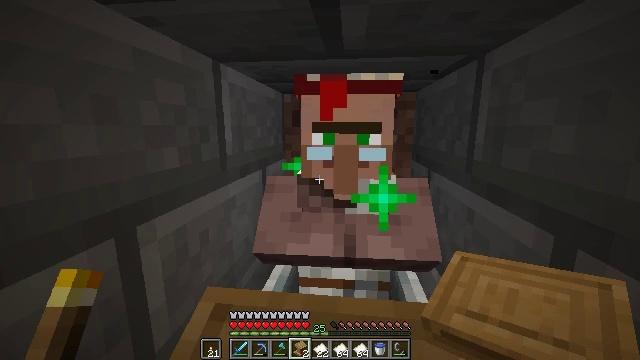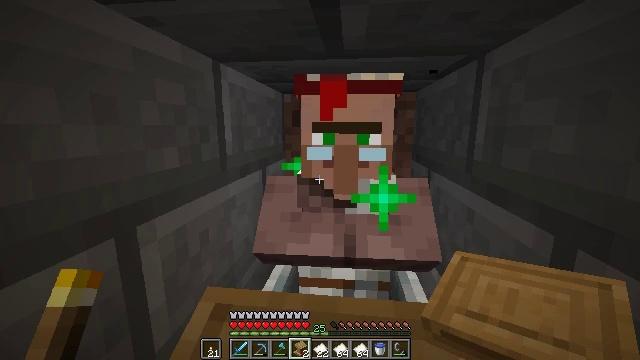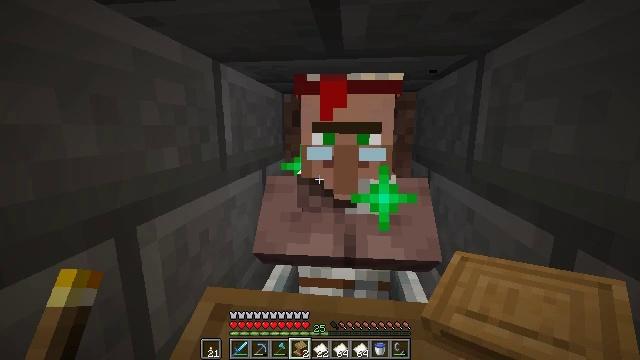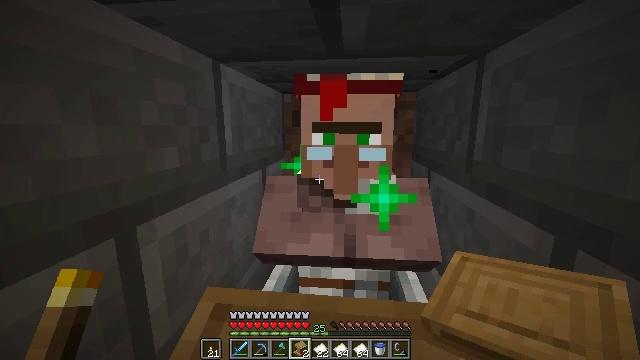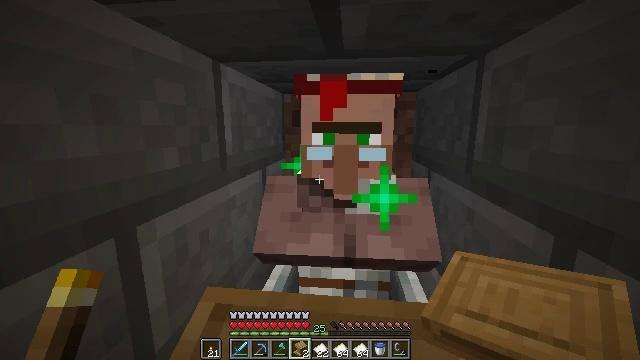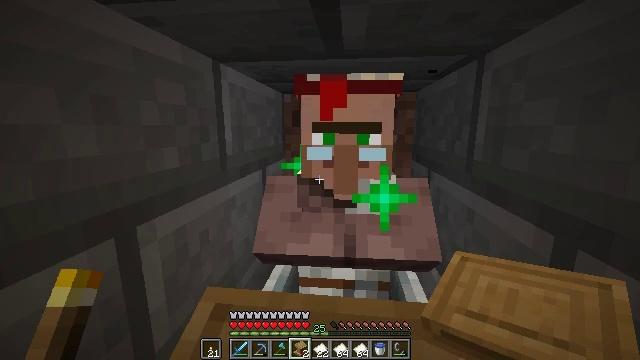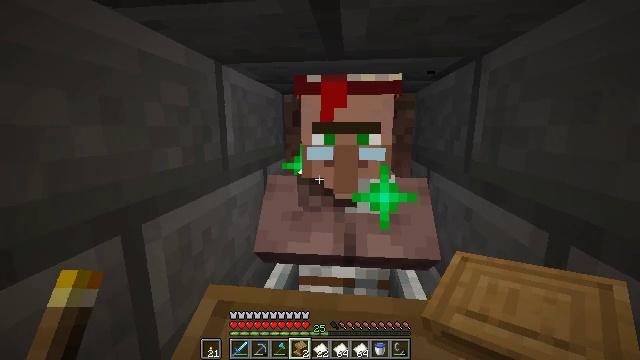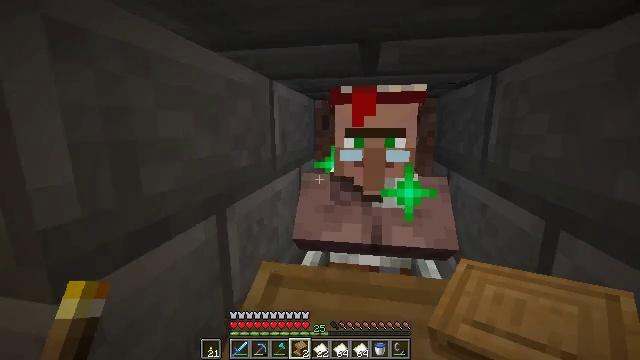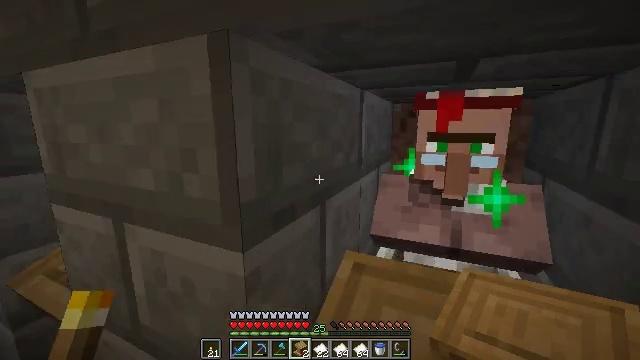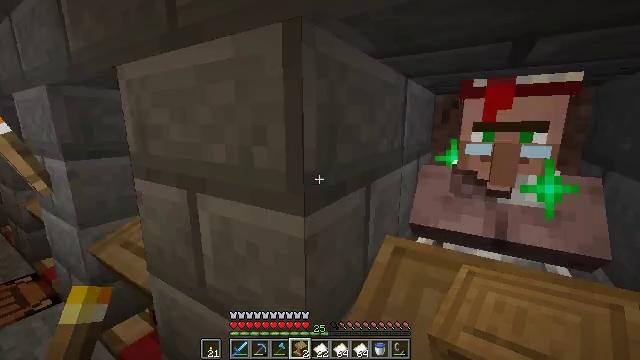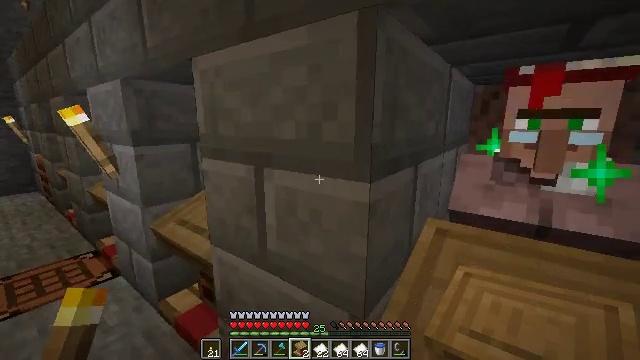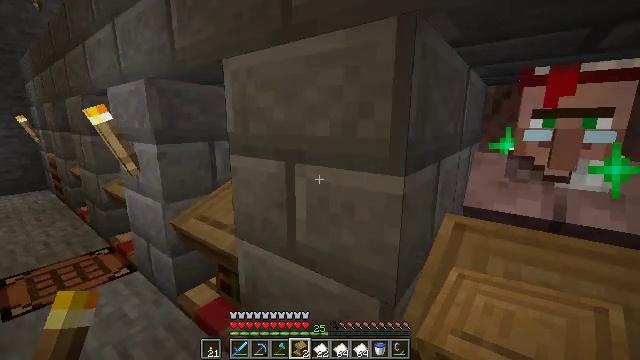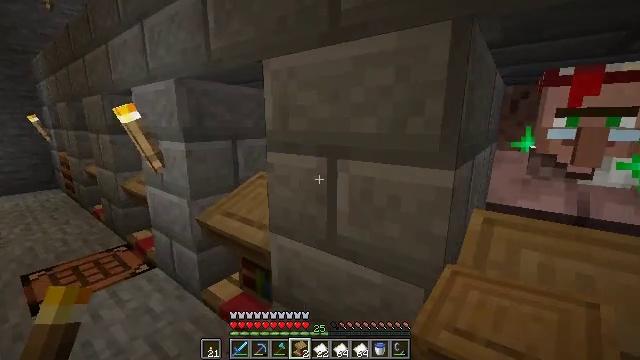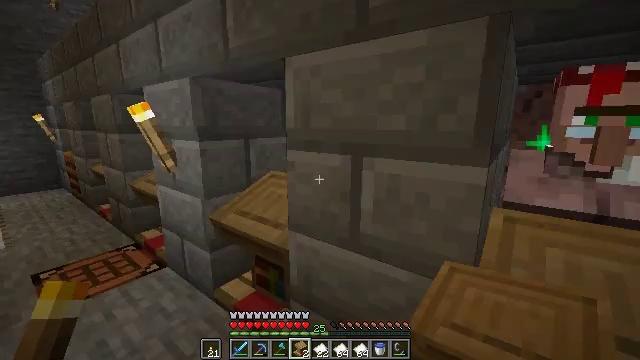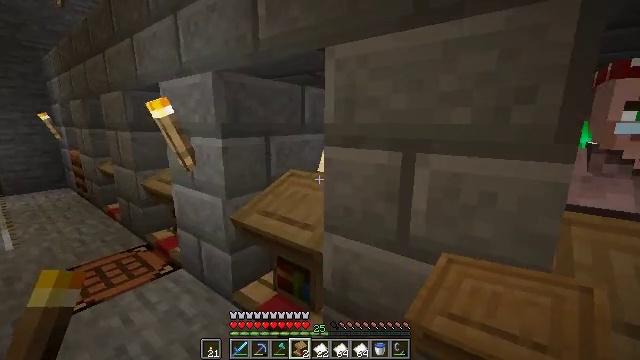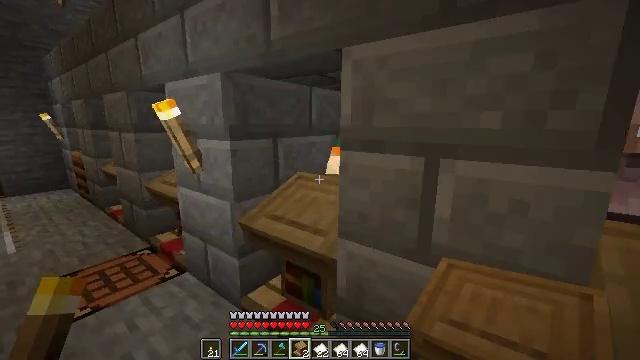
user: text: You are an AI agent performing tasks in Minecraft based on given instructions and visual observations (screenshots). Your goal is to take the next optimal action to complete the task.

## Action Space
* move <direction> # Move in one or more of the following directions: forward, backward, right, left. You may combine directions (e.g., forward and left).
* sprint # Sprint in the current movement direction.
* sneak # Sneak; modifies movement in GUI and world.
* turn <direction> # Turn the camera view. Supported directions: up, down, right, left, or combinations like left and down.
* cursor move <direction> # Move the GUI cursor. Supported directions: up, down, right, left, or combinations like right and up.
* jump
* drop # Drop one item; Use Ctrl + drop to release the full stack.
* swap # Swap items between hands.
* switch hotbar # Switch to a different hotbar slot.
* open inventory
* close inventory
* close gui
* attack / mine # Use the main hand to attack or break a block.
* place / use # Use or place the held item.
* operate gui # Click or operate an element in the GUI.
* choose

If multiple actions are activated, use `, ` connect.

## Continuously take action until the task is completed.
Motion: motion action
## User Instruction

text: Retrieve the lectern from the structure.
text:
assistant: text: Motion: no_op
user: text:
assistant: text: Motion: no_op
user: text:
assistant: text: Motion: no_op
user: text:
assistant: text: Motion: no_op
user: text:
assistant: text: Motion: no_op
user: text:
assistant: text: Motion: move back
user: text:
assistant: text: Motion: move back and move left, turn left
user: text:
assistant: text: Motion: move back and move left, turn left
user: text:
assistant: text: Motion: move back and move left, turn left
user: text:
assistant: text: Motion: move back and move left, turn left
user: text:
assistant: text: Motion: move left
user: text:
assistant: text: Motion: move left
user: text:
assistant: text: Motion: move forward and move left
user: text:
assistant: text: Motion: move forward and move left
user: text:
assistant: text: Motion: move forward and move left
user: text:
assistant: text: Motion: move forward and move left
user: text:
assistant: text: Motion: move forward and move left
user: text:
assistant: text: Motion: move forward and move left, turn right
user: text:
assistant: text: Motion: move forward and move left, turn right and up
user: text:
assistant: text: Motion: move forward, turn right and up
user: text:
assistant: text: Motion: no_op
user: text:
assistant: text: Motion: no_op
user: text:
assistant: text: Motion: no_op
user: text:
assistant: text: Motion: no_op
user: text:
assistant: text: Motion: no_op
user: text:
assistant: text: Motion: move left
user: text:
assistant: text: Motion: move left
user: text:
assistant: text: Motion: move left
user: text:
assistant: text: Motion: move left
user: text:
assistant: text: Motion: open inventory